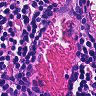
Metastatic tissue present: no